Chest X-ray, AP view. Patient: 31 years old, sex M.
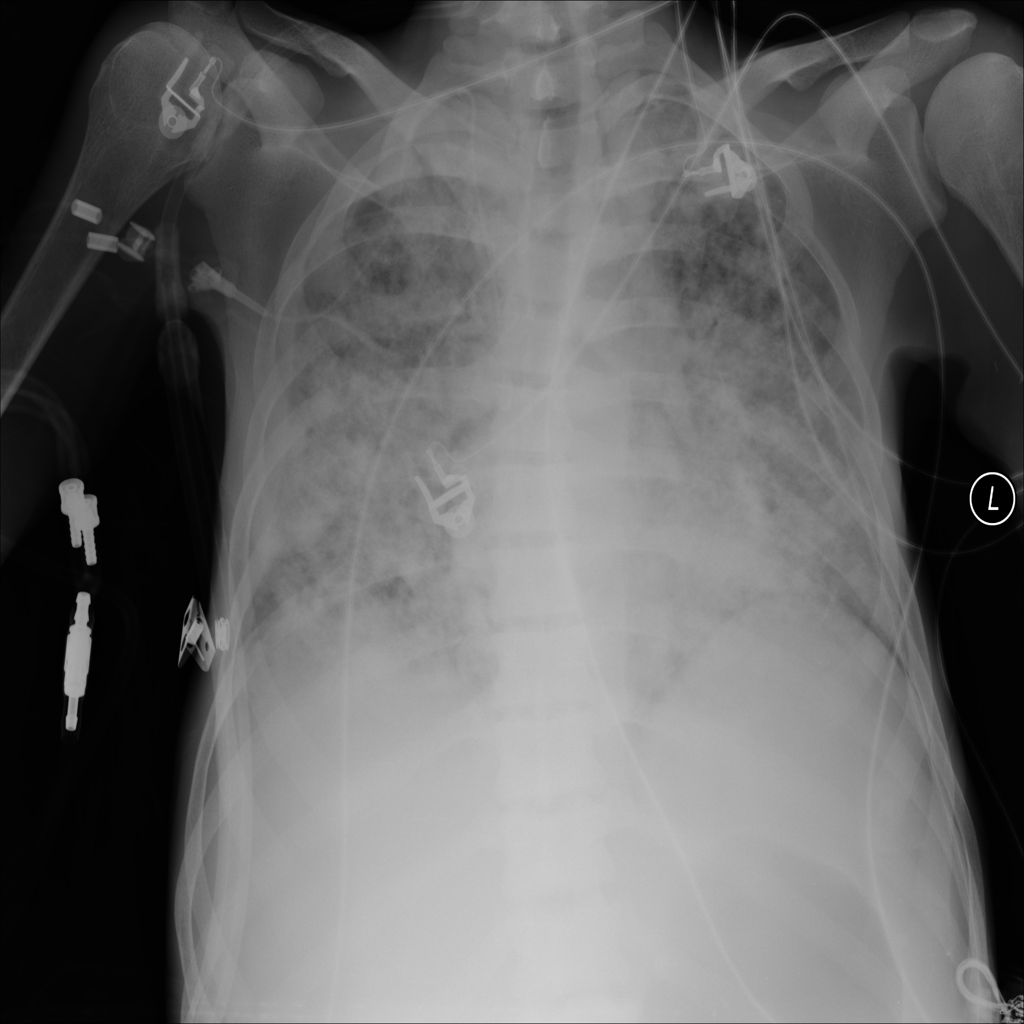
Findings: Nodule